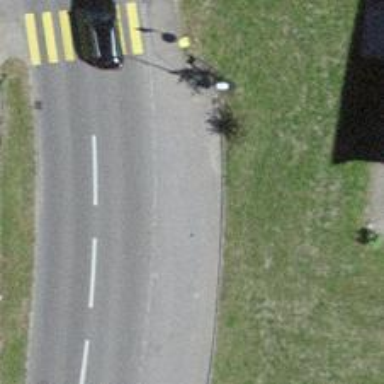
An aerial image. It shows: Bus stop with platform for public transport.